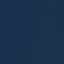
Label: SeaLake